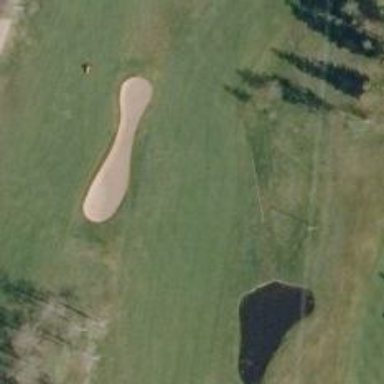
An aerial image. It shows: Golf hole.